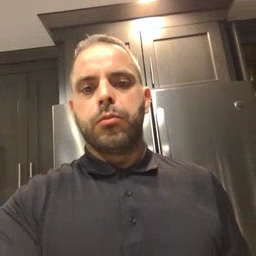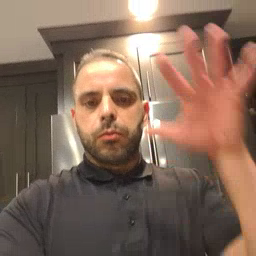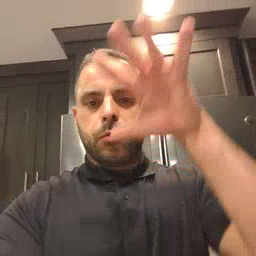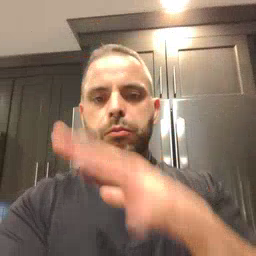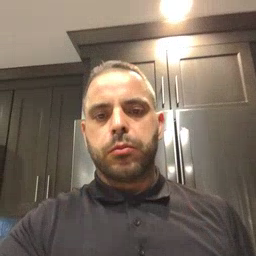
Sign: alligator